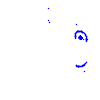
Particle: kaon